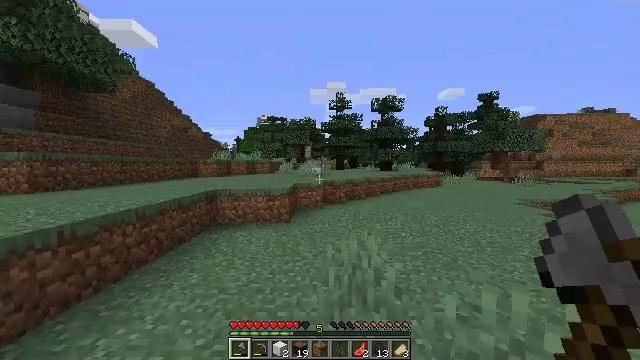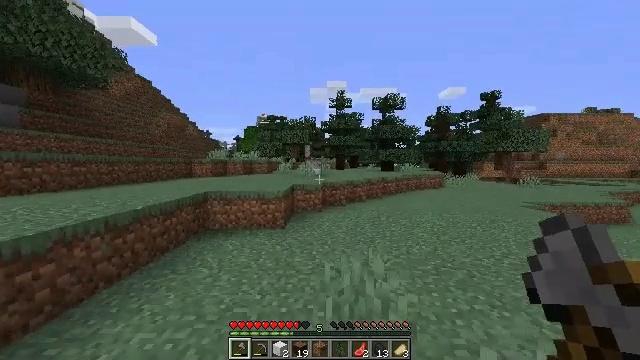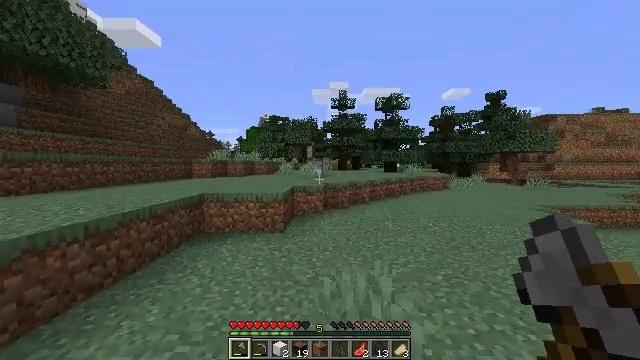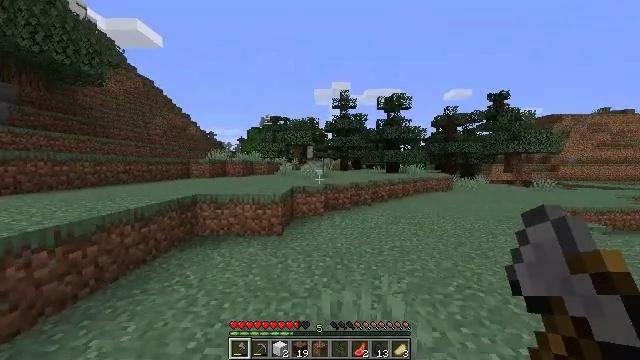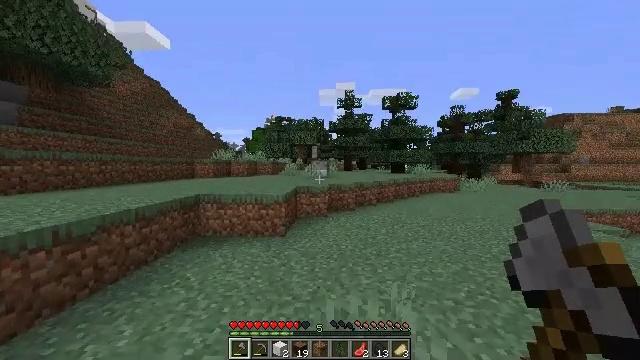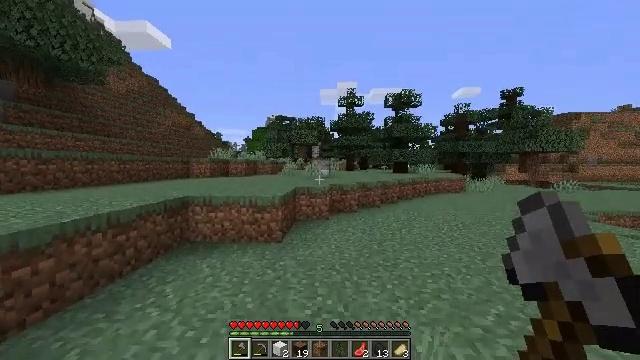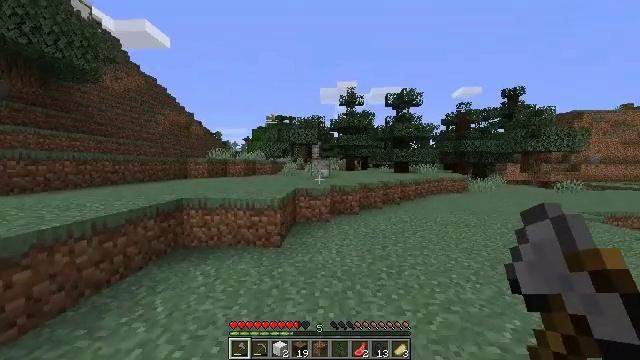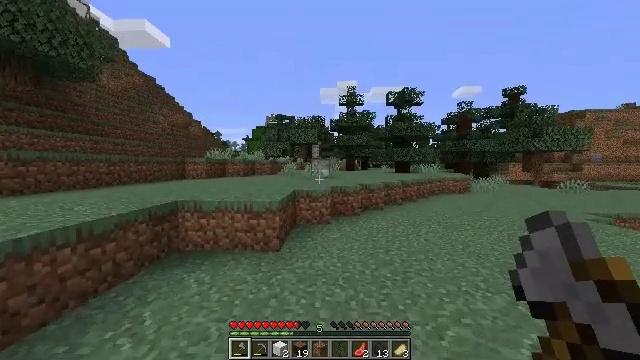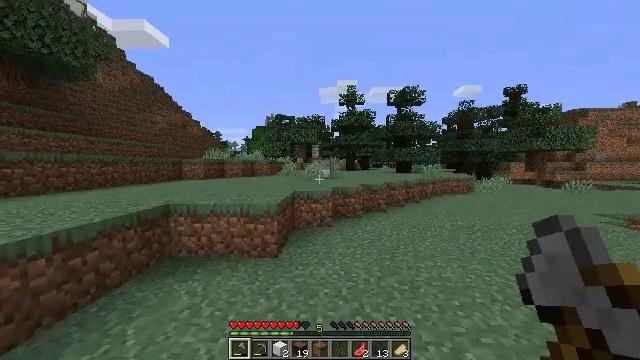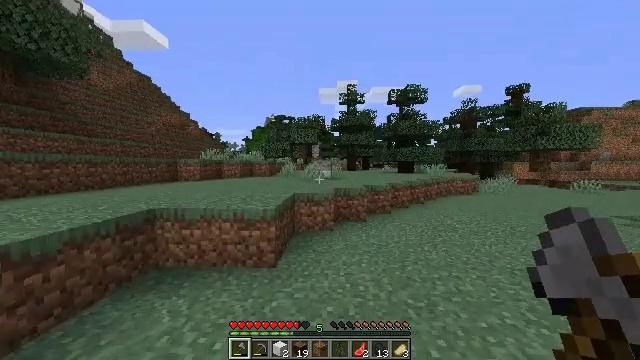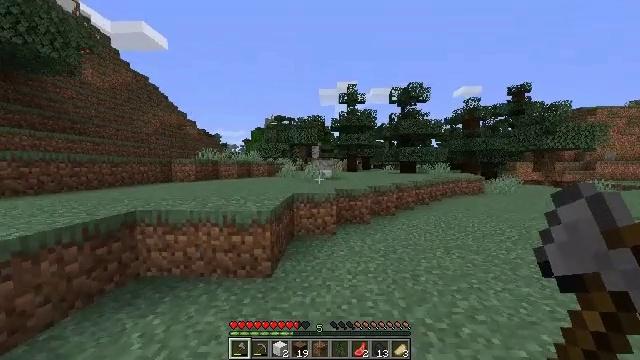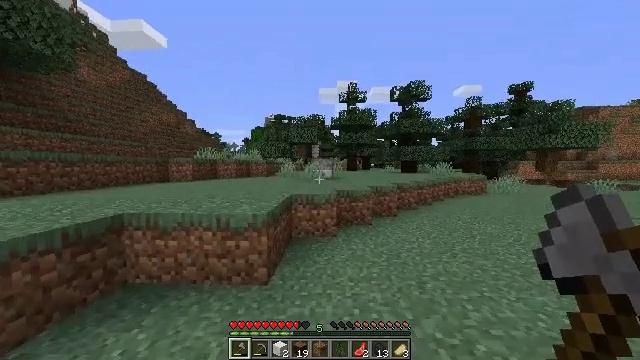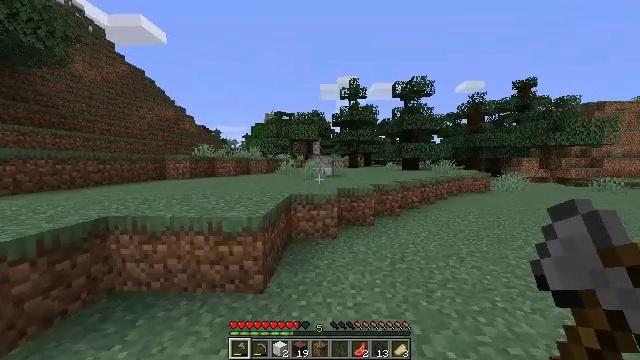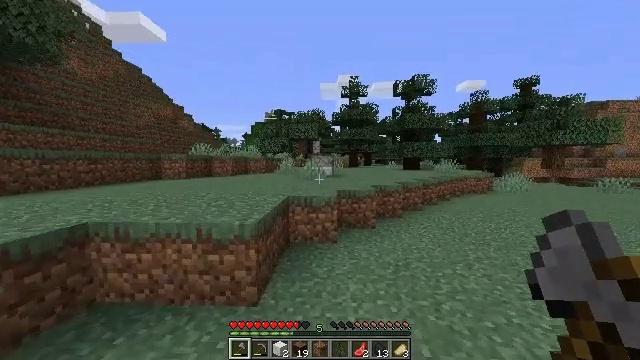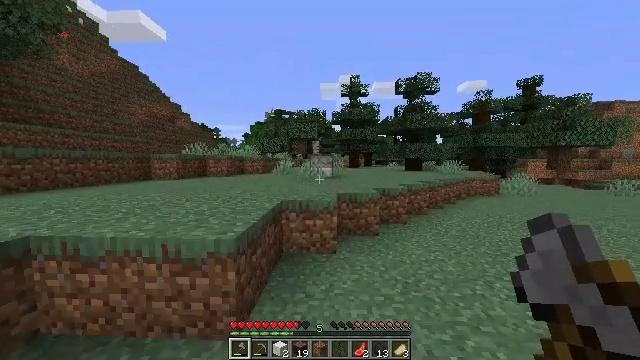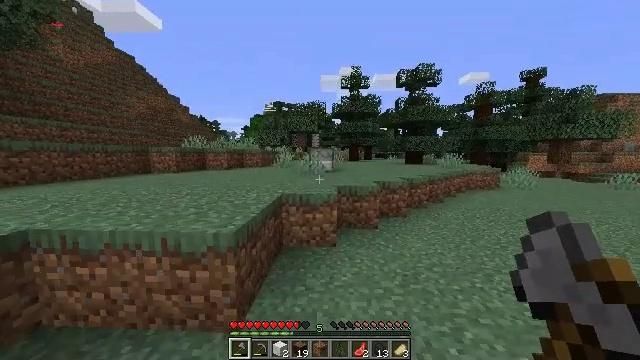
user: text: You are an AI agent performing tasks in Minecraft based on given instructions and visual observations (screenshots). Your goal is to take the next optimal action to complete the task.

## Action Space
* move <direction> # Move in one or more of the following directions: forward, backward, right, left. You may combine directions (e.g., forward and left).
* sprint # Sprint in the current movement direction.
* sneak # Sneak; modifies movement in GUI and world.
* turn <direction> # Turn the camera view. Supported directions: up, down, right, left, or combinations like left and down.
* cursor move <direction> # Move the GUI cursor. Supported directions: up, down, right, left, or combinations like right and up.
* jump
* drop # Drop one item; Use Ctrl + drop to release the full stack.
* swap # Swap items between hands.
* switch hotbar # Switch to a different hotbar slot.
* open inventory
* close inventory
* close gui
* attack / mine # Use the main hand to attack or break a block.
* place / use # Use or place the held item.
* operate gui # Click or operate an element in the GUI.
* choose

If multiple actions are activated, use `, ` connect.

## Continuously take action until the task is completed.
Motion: motion action
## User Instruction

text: Craft a cooked porkchop.
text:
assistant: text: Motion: move forward, sprint
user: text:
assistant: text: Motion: move forward, sprint
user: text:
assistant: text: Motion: move forward, sprint
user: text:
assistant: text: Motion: move forward, sprint, turn left
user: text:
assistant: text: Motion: move forward, sprint
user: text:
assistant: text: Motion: move forward, sprint
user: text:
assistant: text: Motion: move forward, sprint
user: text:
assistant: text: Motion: move forward, sprint
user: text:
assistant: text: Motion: move forward, sprint
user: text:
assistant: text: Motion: move forward, sprint
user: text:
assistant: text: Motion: move forward, sprint
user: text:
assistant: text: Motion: move forward, sprint
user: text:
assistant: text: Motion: move forward, sprint
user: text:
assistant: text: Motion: move forward, sprint
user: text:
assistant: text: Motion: move forward, sprint, turn down
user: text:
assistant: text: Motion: move forward, sprint, turn down
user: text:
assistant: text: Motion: move forward, sprint, turn down
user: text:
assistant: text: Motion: move forward, sprint, turn down
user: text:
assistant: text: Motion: move forward, sprint, turn down
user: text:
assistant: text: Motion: move forward, sprint, turn down
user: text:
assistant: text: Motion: move forward, sprint, turn down
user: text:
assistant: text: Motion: move forward, sprint, turn down, jump
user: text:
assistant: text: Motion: move forward, sprint, jump
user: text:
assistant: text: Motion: move forward, sprint, jump
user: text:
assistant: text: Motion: move forward, sprint, jump
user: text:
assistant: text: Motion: move forward, sprint, jump
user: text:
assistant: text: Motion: move forward, sprint
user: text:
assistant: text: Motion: move forward, sprint
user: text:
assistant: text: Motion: move forward, sprint, turn right
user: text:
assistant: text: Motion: move forward, sprint, turn right